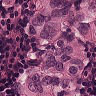
Metastatic tissue present: yes